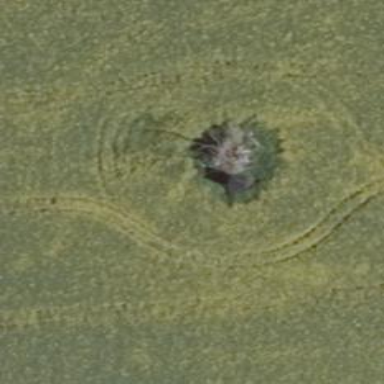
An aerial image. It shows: Beautiful tree in nature.